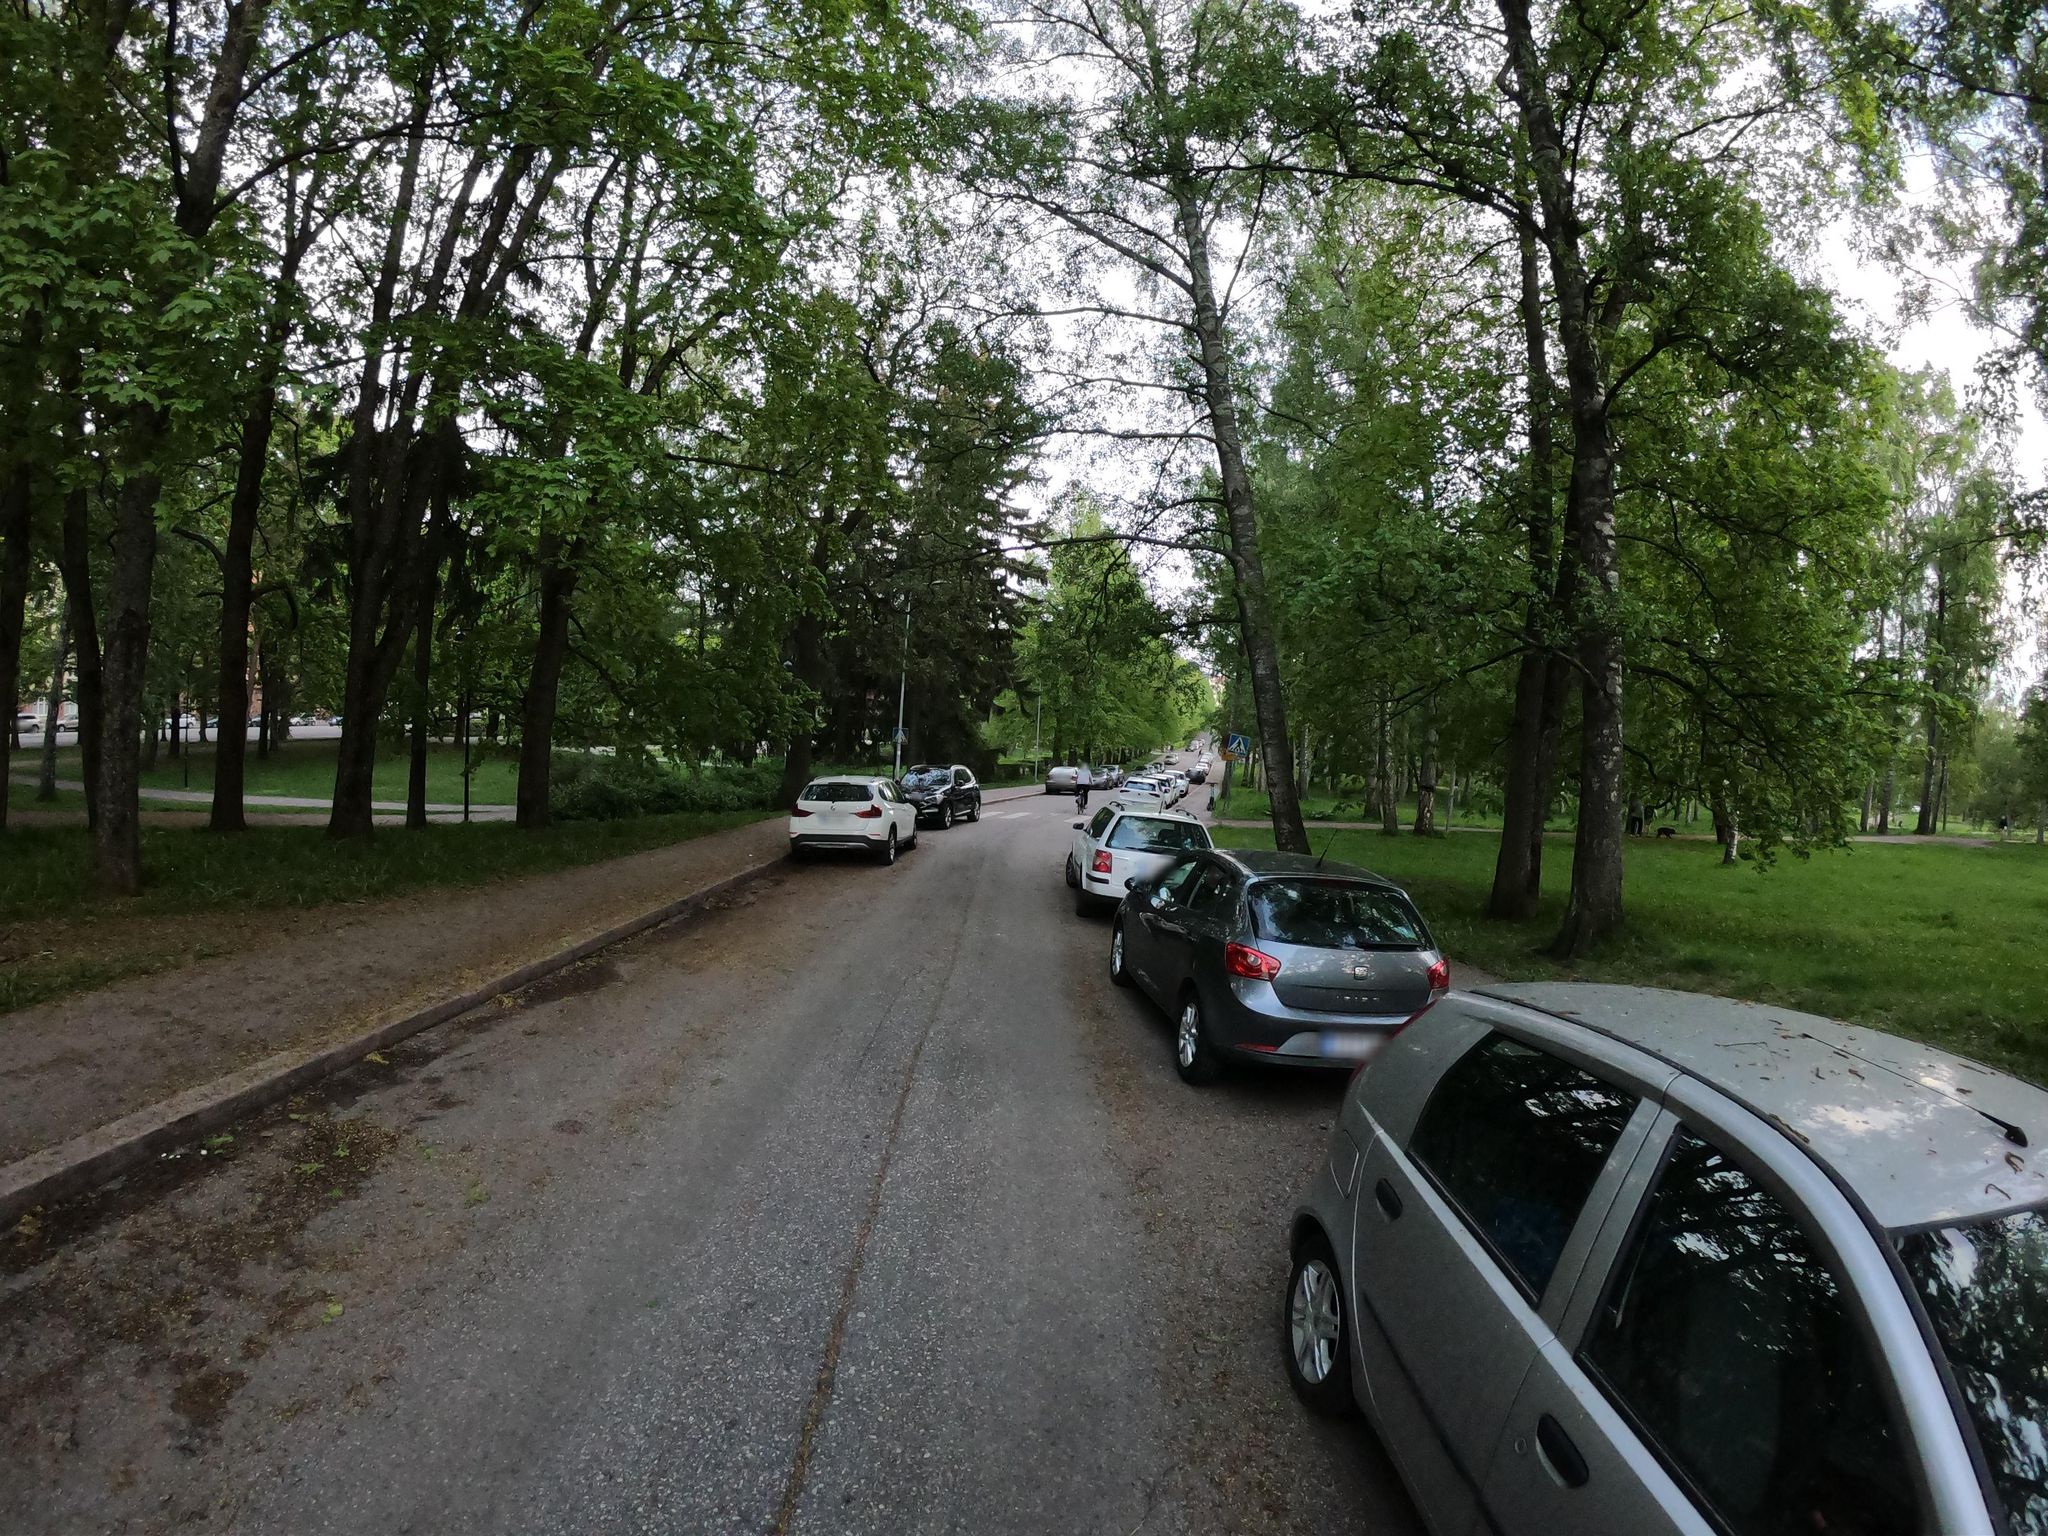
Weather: clear
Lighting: day
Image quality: good
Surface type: cycling surface
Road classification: unclassified
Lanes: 1
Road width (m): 6
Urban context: urban centre
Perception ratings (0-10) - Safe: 9.01, Lively: 5.29, Beautiful: 9.58, Boring: 2.61, Depressing: 4.15, Wealthy: 6.51